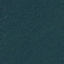
Land use / land cover class: Forest